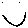
Label: smiley face